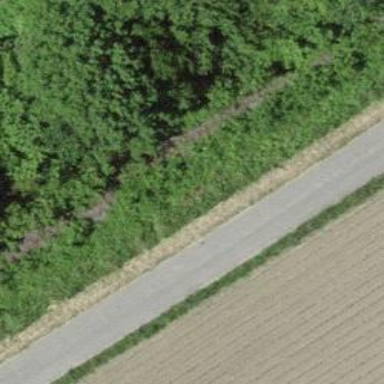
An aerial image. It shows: Unclassified paved road passing through agricultural land.